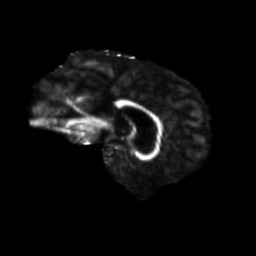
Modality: FA
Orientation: sagittal
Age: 64
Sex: male
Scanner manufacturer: siemens
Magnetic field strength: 3 T
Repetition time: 4.71 s
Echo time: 0.0906 s